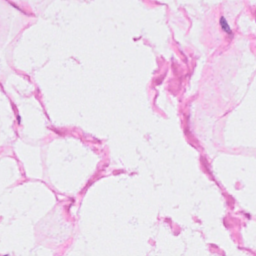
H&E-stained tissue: Breast